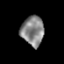
Tissue: prostate
Cell type: Epithelial cells
Senescence score: 0.3184
Nuclear area (px): 652
Mean DAPI intensity: 134.776